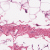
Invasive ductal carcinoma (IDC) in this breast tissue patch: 0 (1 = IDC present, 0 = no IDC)